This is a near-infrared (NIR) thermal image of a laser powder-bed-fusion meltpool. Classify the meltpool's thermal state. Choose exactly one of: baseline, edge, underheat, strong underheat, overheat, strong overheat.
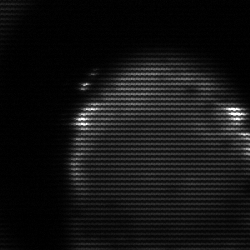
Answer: edge